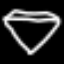
Label: diamond